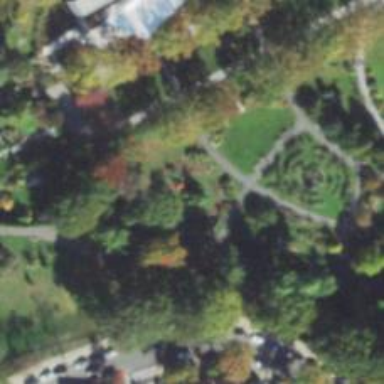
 popular attraction that is classified as leisure land."